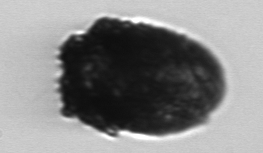
Label: Stenosemella_pacifica